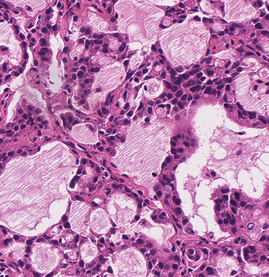
Tumor epithelial tissue: yes
Tumor-associated stroma tissue: no
Normal tissue: no